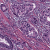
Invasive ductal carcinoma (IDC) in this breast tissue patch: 1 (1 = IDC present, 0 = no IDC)